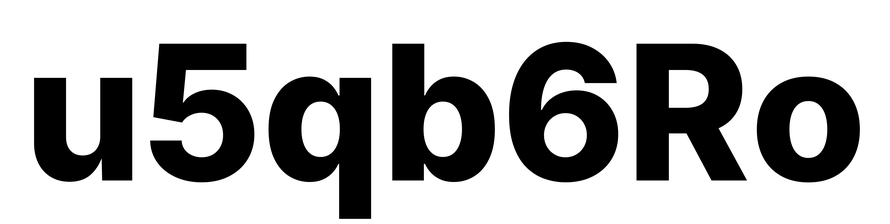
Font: Inter_ExtraBold